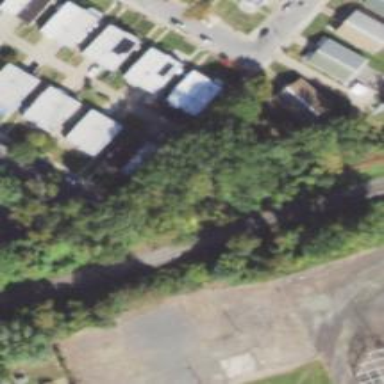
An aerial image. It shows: Alley classified as service road.